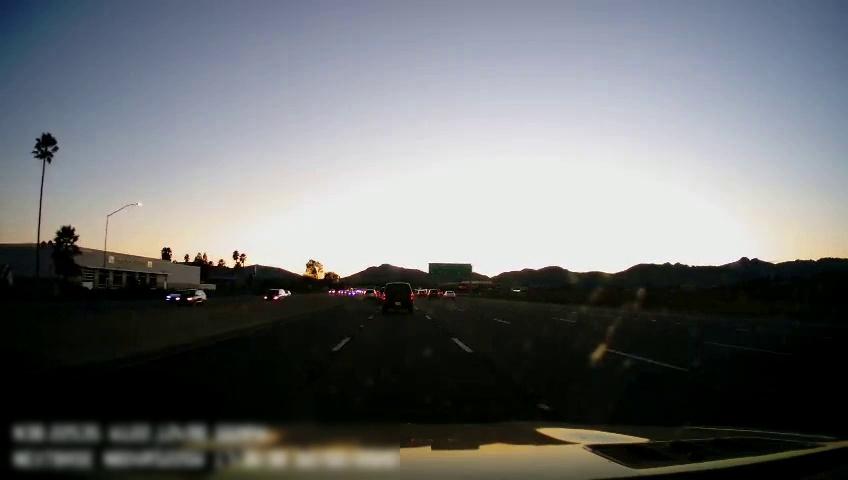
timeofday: Dusk/Dawn/Twilight
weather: Sunny
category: Drivable Space
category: Drivable Space
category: Vehicles | SUV
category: Vehicles | Car
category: Vehicles | Truck
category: Vehicles | Car
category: Vehicles | Car
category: Vehicles | SUV
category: Lanes | Alternate Lane
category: Lanes | Current Lane
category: Lanes | Current Lane
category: Lanes | Alternate Lane
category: Lanes | Alternate Lane
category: Lanes | Alternate Lane